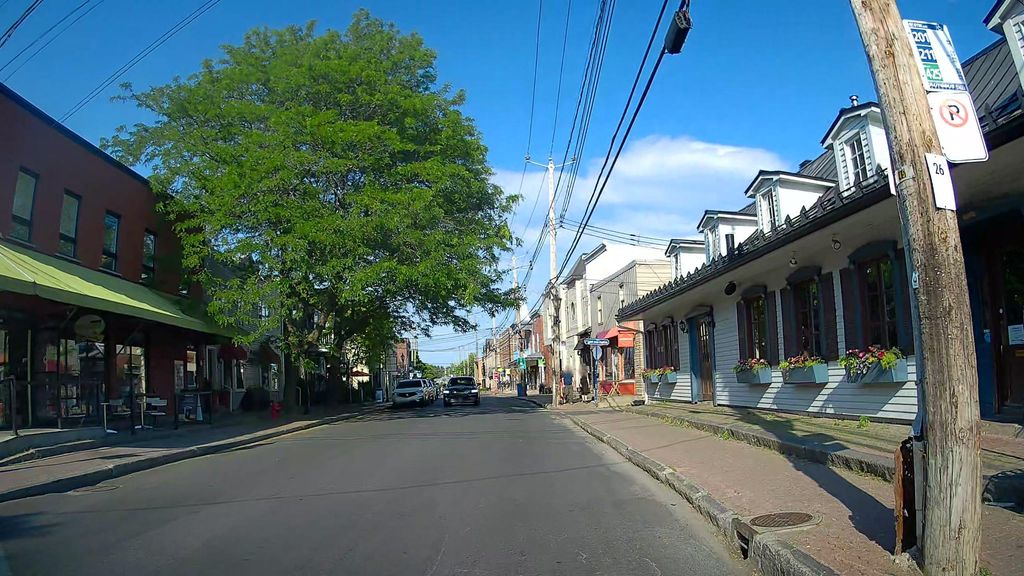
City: montreal